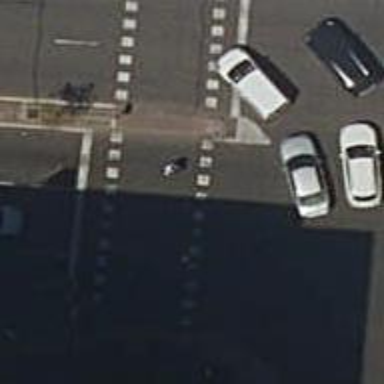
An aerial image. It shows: Crossing with traffic signals.